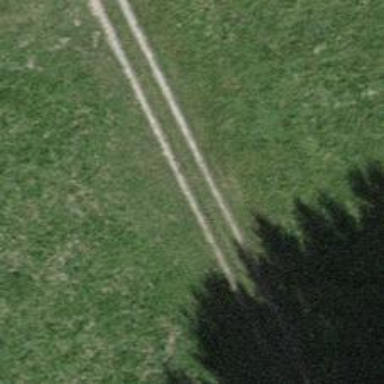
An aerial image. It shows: Gravel track with grade 3 tracktype.